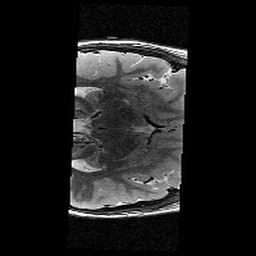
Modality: T2w
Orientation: axial
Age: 11
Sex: male
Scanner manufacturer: siemens
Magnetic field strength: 3 T
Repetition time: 9.23 s
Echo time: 0.067 s